Field crop: maize
Growth stage: 2
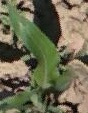
Species: maize